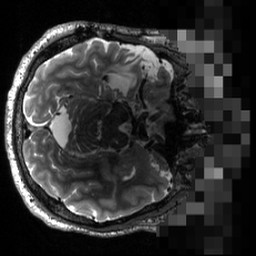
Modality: T2w
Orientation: axial
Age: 35
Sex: male
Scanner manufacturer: siemens
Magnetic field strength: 3 T
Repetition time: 3.2 s
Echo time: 0.564 s